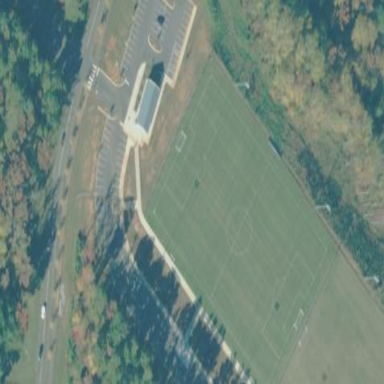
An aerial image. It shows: Grass pitch designated for soccer.